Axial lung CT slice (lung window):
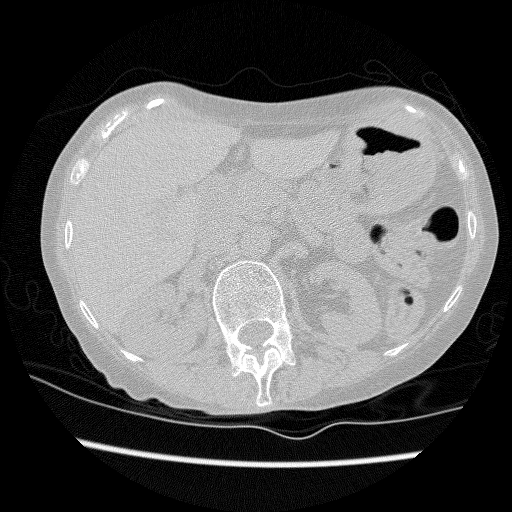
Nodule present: no